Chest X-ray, AP view. Patient: 43 years old, sex M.
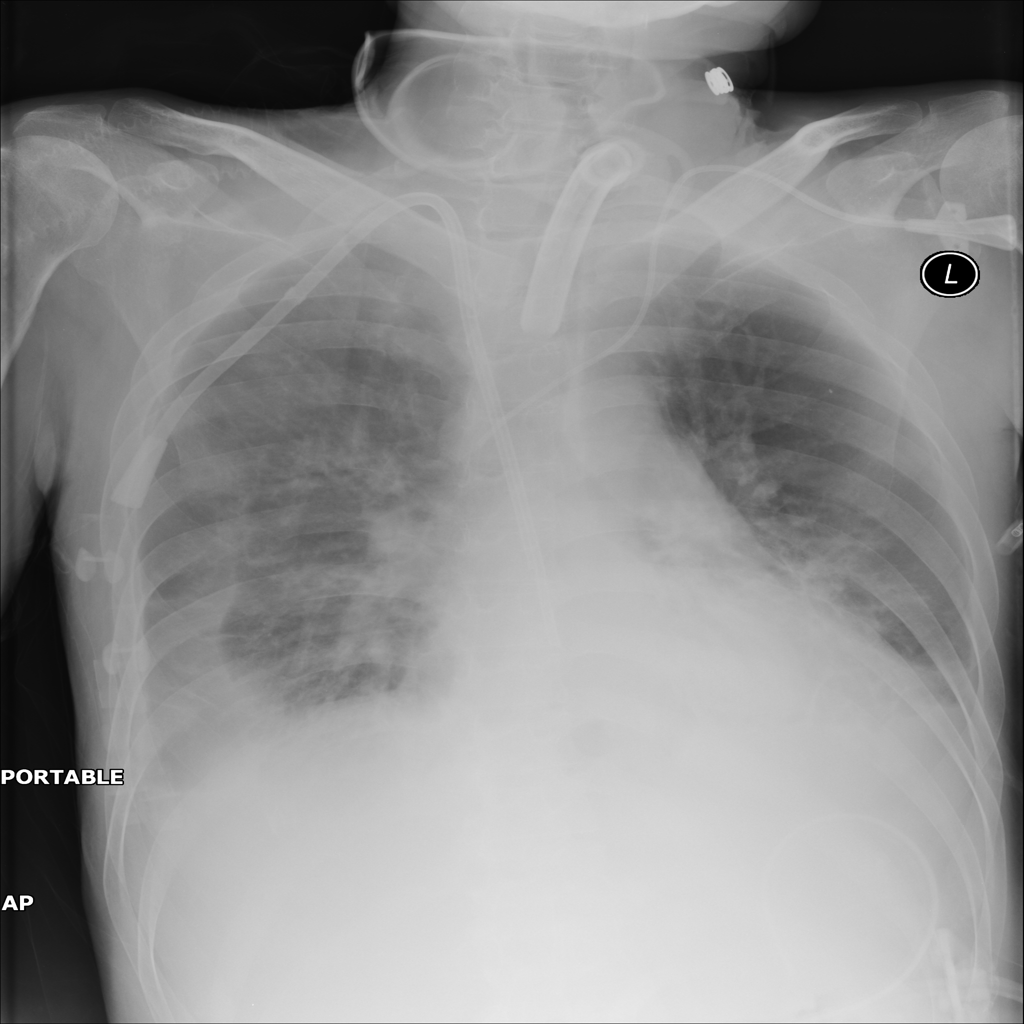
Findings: Consolidation, Effusion